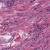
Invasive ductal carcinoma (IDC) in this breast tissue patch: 1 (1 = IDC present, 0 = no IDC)